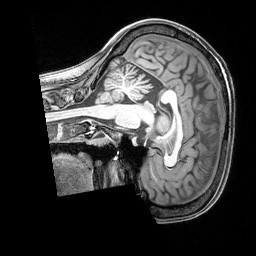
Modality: T1w
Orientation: sagittal
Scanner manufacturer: siemens
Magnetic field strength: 3 T
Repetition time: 2.4 s
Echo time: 0.00215 s